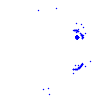
Particle: electron